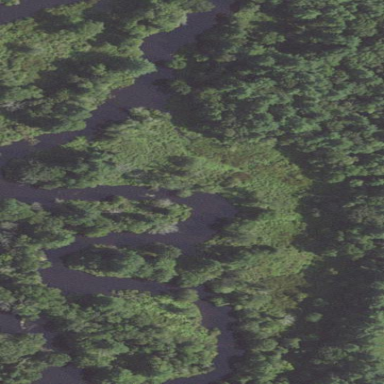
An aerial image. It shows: Marshy wetland area.